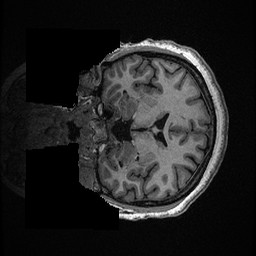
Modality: T1w
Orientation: coronal
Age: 54
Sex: female
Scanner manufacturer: ge
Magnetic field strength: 3 T
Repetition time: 0.006952 s
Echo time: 0.00292 s